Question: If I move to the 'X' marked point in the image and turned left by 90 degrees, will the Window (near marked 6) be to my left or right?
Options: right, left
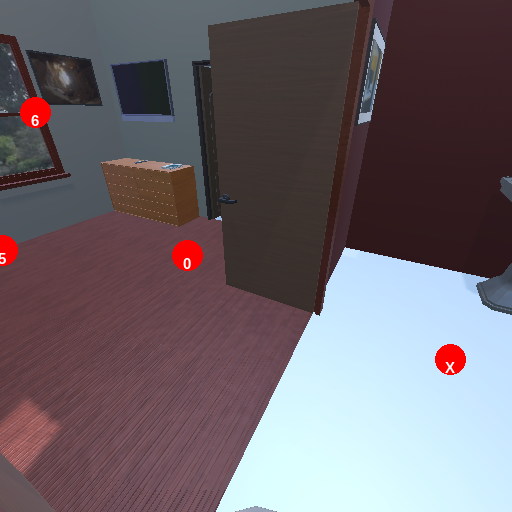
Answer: right